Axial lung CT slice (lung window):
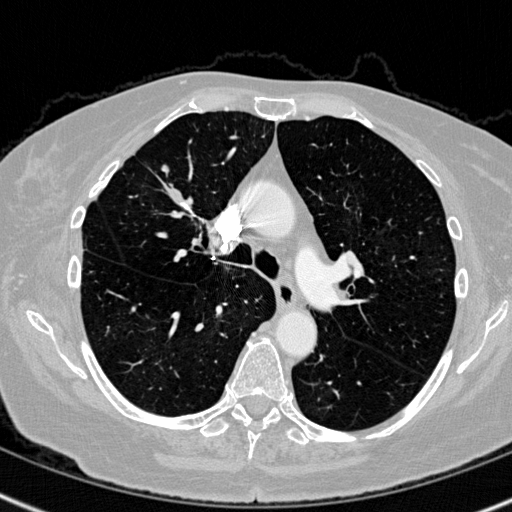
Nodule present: no